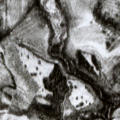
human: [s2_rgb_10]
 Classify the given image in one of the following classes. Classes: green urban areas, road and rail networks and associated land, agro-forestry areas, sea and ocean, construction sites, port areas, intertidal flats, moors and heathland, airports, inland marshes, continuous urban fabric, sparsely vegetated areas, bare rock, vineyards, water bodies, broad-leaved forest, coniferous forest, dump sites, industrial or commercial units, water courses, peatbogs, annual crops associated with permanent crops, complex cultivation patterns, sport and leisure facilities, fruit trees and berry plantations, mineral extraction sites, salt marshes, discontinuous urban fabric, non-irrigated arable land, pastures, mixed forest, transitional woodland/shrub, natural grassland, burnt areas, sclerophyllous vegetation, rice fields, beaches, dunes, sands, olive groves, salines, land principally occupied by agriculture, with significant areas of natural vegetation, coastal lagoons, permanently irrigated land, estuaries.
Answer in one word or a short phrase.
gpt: coniferous forest, mixed forest, transitional woodland/shrub